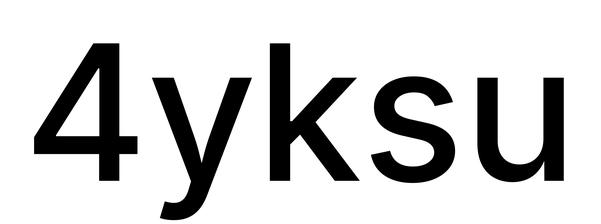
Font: Inter_Medium